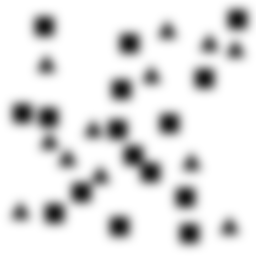
Squares: 16
Triangles: 12
Stars: 0
Total shapes: 28